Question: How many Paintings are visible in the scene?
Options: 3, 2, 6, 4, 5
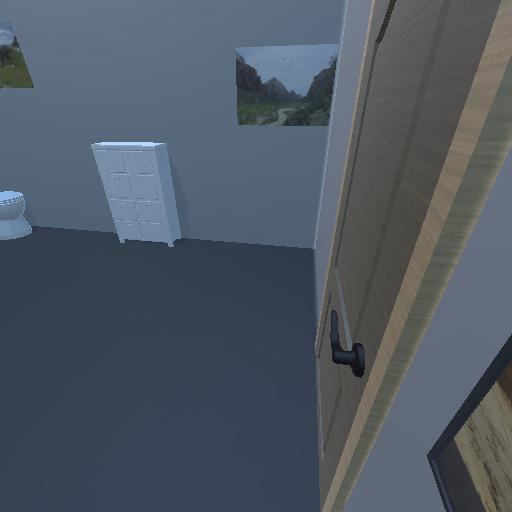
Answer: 3